Field crop: tomato
Growth stage: 1
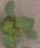
Species: solanum